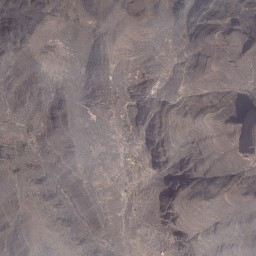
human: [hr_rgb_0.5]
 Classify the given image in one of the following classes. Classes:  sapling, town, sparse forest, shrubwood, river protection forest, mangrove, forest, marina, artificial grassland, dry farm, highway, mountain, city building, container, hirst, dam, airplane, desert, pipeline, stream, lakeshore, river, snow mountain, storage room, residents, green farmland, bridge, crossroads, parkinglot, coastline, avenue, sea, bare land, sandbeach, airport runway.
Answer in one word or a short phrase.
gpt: mountain